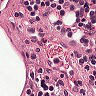
Metastatic tissue present: no